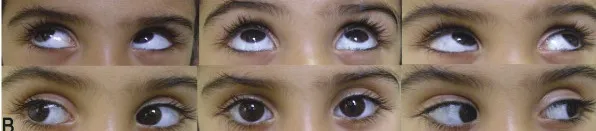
B) Normal eye motility of the other pair.
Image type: medical_photograph (oral_photograph)